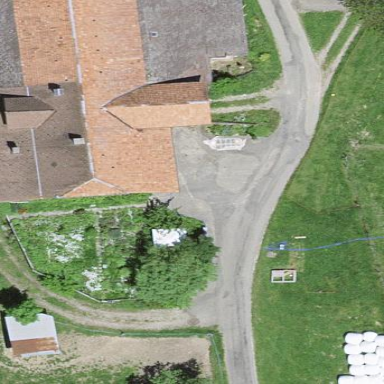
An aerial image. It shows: Farm building.